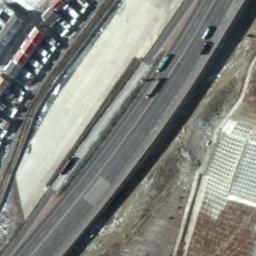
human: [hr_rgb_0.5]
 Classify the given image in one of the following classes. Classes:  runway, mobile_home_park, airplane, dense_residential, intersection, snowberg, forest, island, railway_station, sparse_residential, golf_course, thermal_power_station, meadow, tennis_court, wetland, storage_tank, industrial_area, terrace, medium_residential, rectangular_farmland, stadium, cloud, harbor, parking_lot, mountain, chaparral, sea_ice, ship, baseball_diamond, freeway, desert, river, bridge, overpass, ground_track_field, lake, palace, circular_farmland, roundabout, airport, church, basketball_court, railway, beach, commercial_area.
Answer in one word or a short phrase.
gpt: freeway